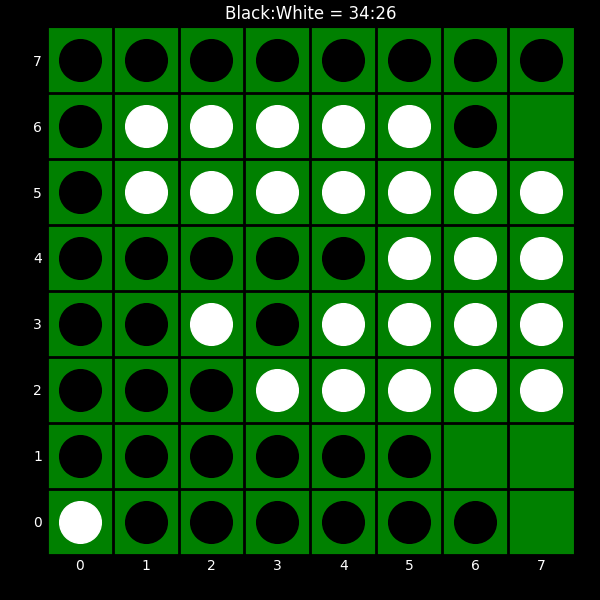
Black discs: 34
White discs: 26